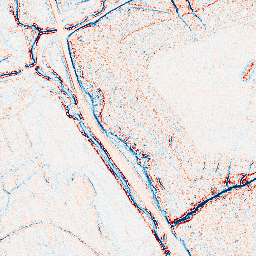
Category: edge_preserving
Decomposition family: anisotropic_diffusion
Decomposition parameters: iterations: 5
kappa: 30
gamma: 0.1
Upsampling method: sinc_hamming
Upsampling parameters: scale: 4
kernel_size: 16
Upsampling scale: 4